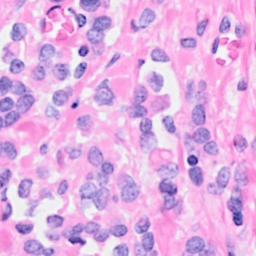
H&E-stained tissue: Breast